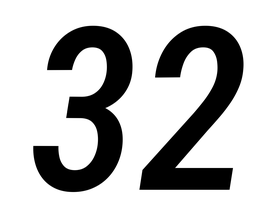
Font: Roboto-Italic_Condensed_Medium_Italic